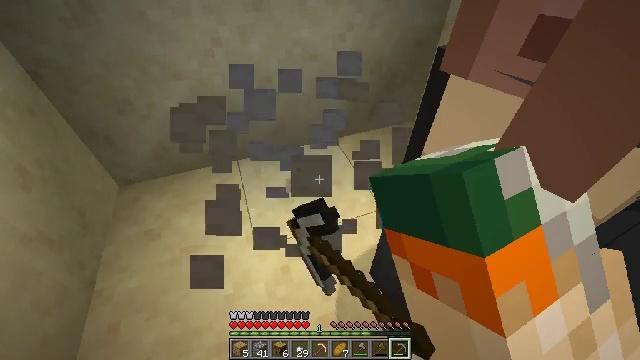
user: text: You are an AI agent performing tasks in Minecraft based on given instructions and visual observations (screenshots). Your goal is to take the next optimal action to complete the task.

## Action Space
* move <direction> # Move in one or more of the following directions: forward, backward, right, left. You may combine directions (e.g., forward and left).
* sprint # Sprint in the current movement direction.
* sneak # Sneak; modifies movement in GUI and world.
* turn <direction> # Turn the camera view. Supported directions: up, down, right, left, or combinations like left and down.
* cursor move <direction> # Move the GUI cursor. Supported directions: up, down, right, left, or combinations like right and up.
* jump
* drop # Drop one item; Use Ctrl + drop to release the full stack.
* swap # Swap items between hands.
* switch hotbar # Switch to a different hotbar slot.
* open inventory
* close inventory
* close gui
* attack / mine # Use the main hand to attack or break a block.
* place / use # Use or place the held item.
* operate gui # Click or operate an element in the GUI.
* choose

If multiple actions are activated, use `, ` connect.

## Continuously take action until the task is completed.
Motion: motion action
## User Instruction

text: Reclaim the stonecutter into your inventory.
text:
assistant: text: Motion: attack / mine